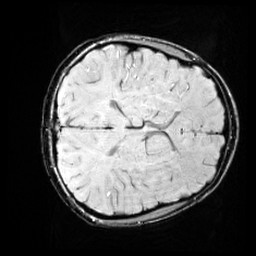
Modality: SWI
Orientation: axial
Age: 12
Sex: male
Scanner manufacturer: siemens
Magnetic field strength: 3 T
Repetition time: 0.027 s
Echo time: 0.02 s